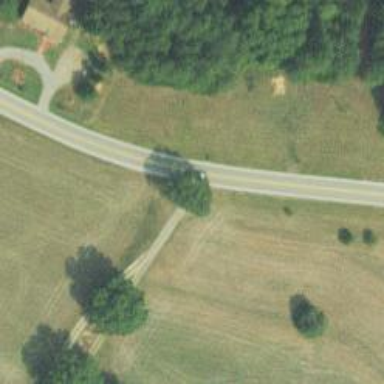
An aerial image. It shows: Secondary road.